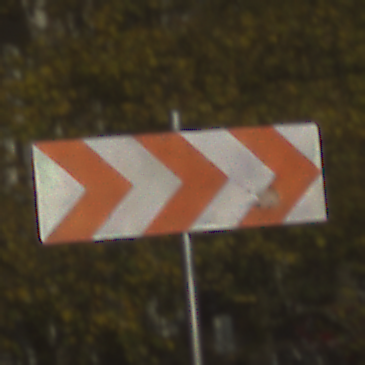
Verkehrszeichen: RichtungstafelnInKurvenGrossLinks
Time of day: SunriseSunset
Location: Outdoor (Urban)
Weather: PartlyCloudy
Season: Autumn
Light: Natural